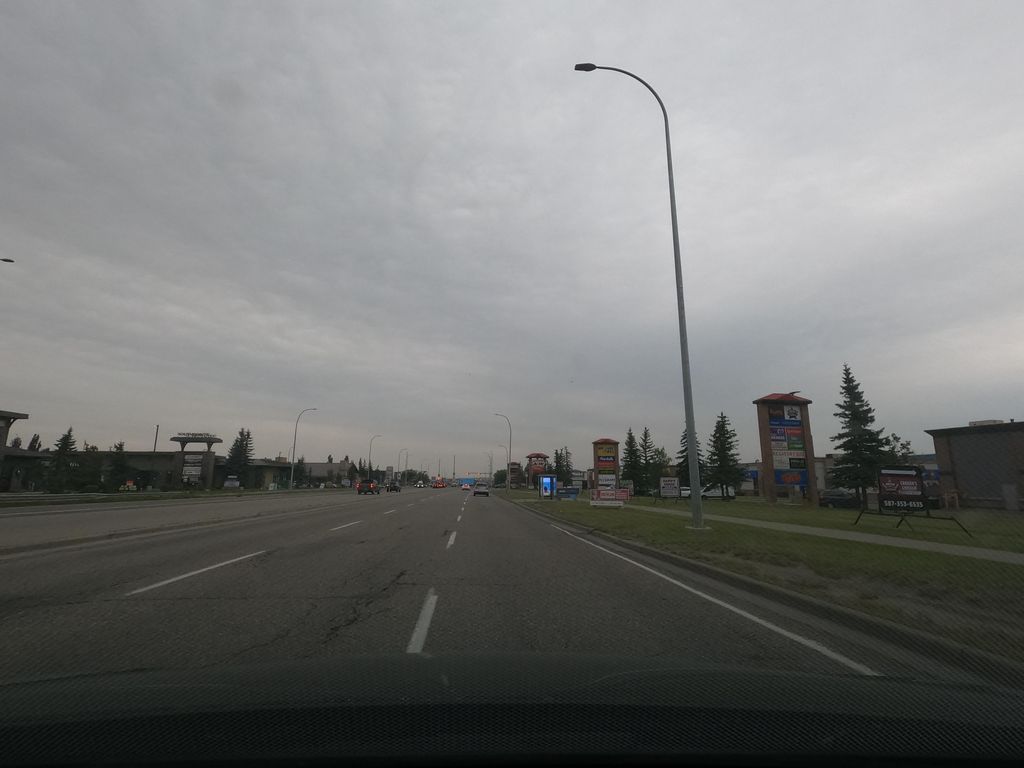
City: calgary